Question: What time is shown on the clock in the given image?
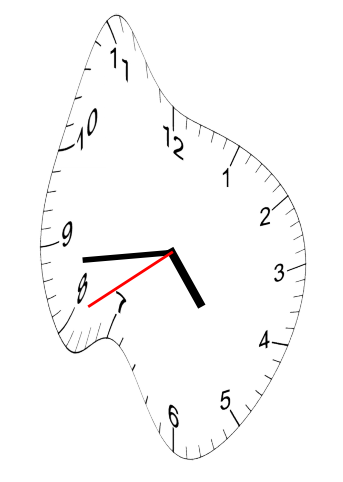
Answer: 04:43:40